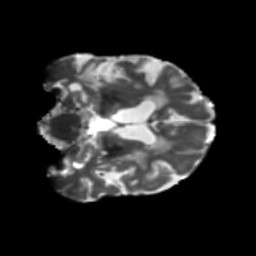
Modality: T2w
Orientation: coronal
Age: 66
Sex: female
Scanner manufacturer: siemens
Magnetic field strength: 3 T
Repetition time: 5.47 s
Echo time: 0.0854 s